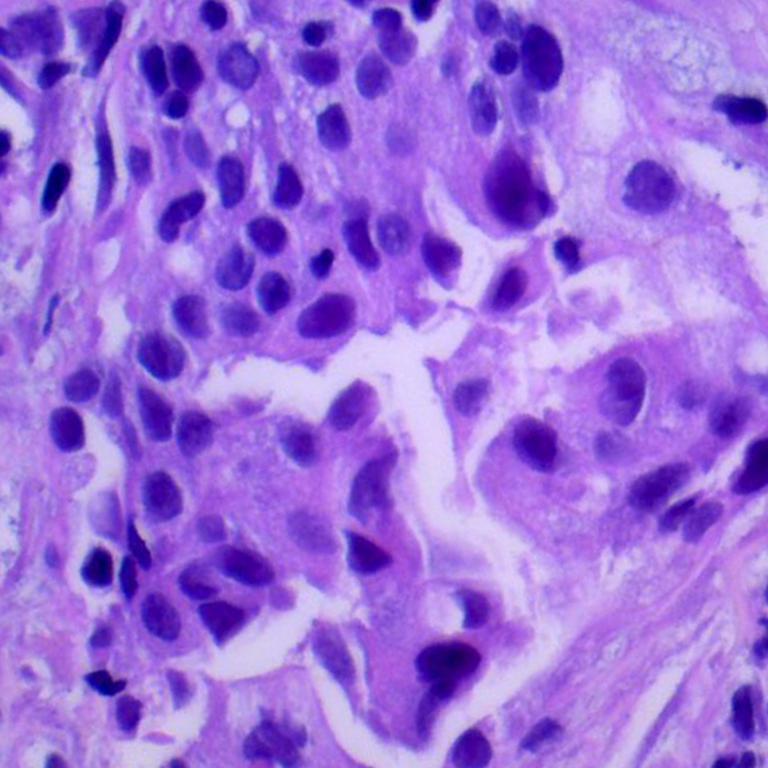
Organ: lung
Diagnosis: adenocarcinomas